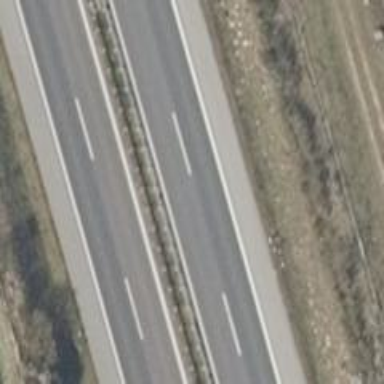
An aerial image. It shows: Asphalt motorway.